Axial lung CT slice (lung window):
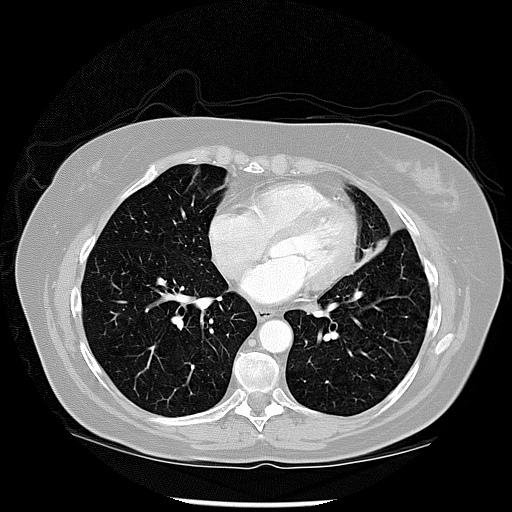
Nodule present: no